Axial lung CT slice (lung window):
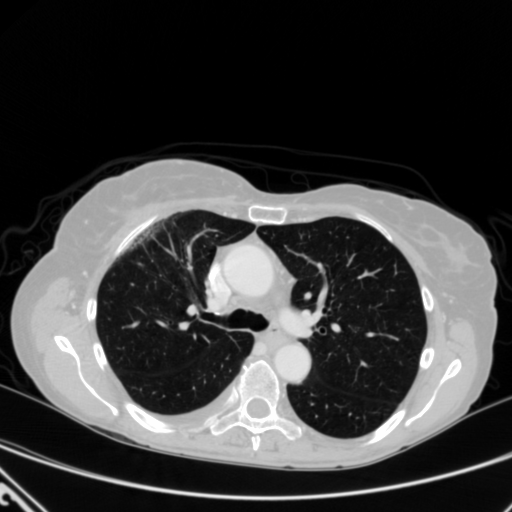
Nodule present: no